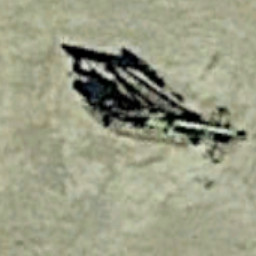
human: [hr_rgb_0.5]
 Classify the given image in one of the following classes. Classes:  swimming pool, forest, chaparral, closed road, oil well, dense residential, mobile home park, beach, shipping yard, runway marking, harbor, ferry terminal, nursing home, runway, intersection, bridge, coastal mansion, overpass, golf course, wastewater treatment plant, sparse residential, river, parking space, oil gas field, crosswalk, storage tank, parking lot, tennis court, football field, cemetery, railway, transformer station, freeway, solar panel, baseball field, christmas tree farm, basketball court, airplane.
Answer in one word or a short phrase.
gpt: oil well